Field crop: tomato
Growth stage: 1
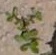
Species: portulaca